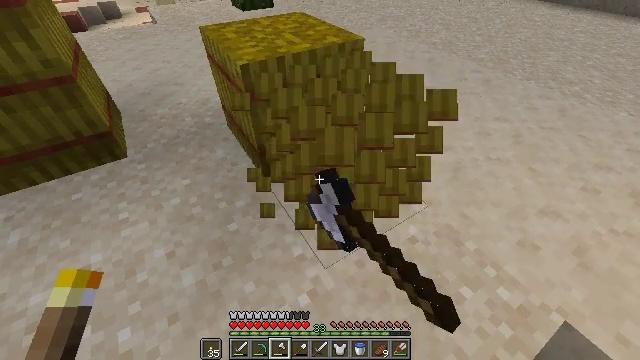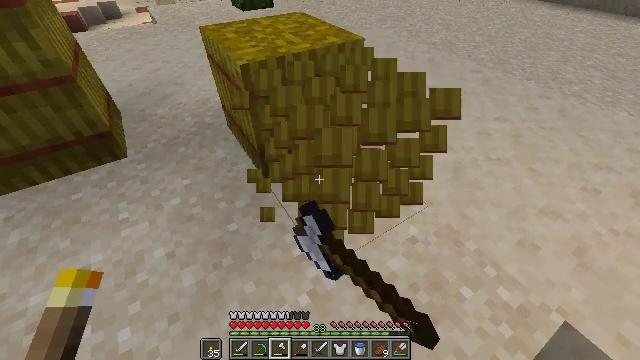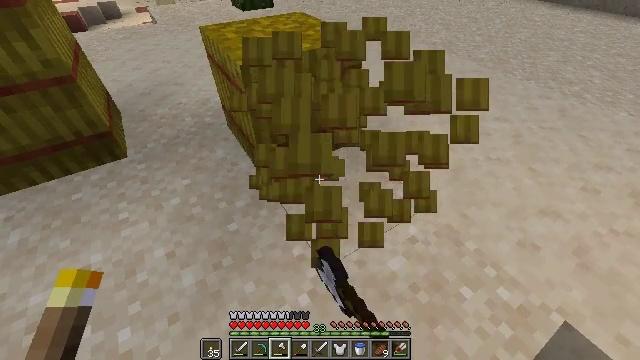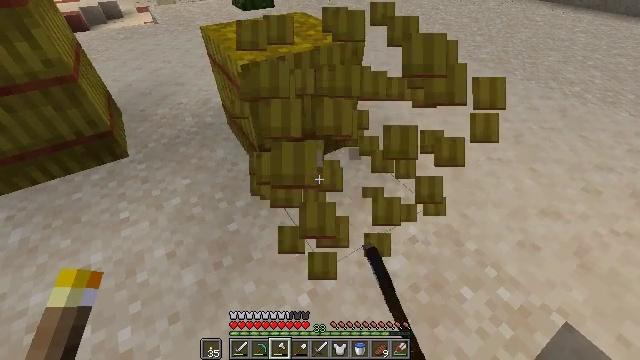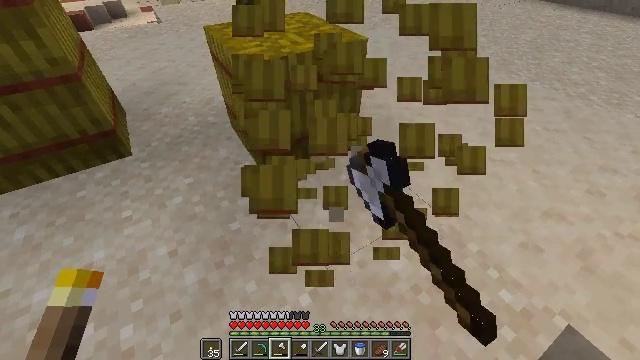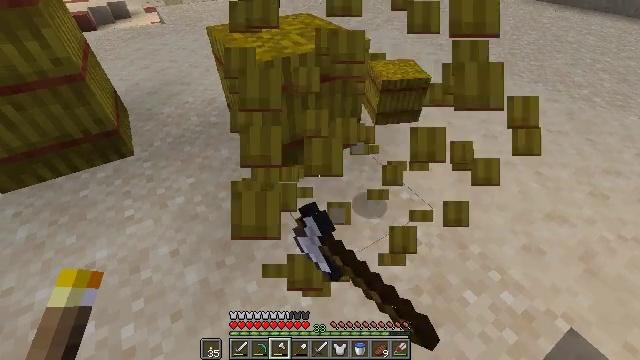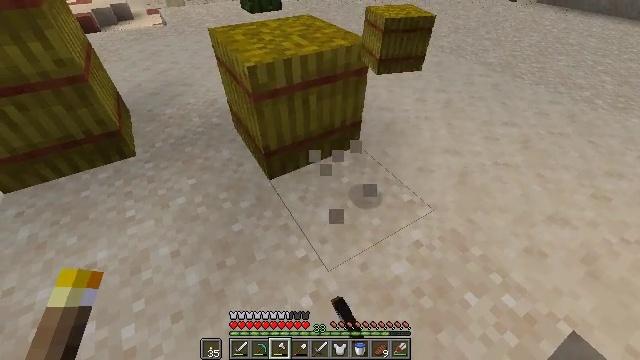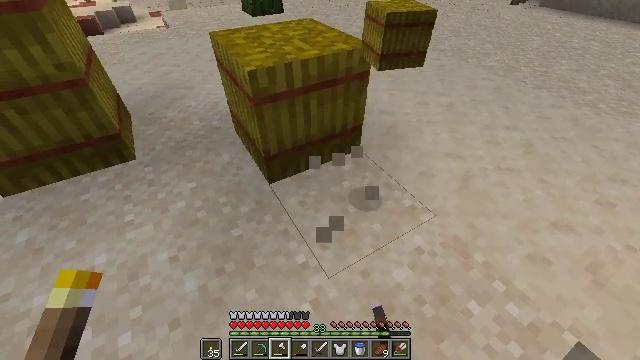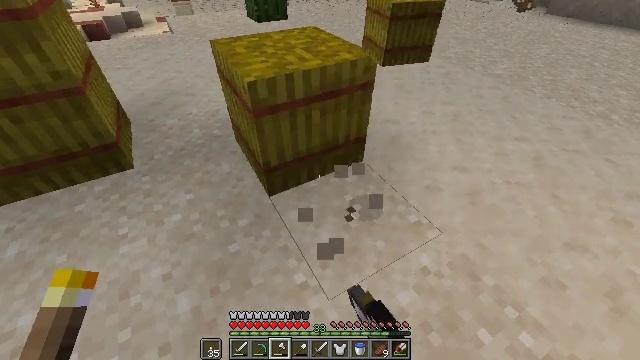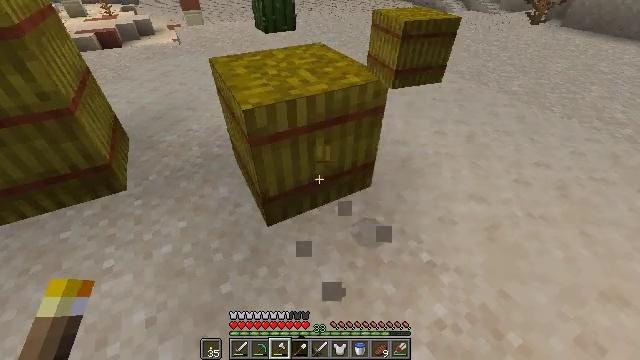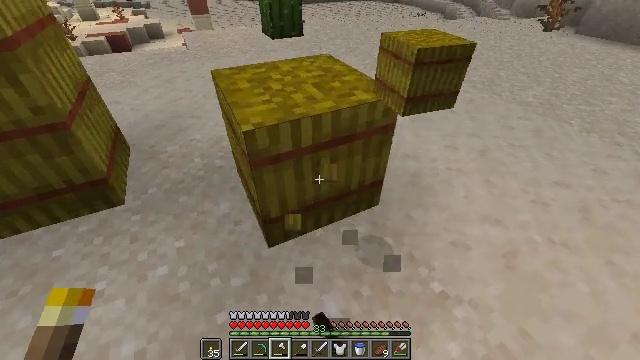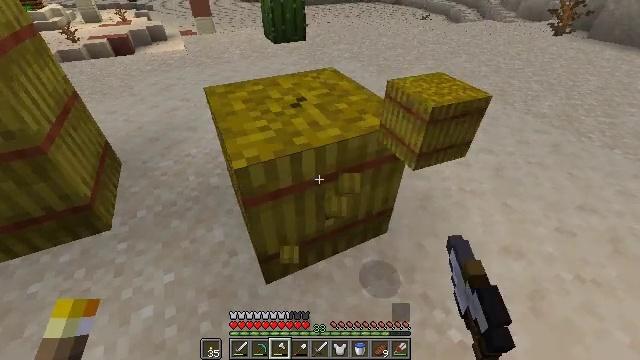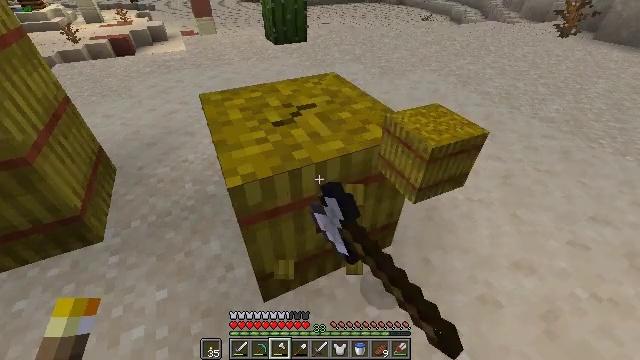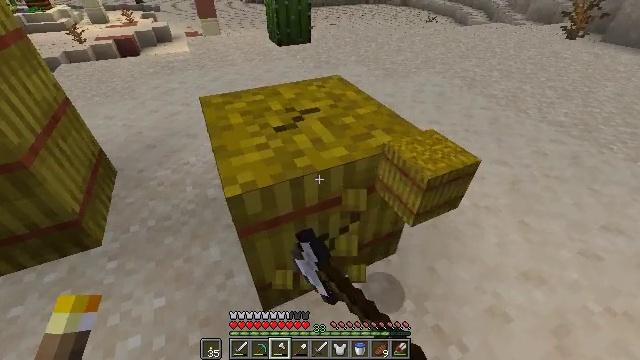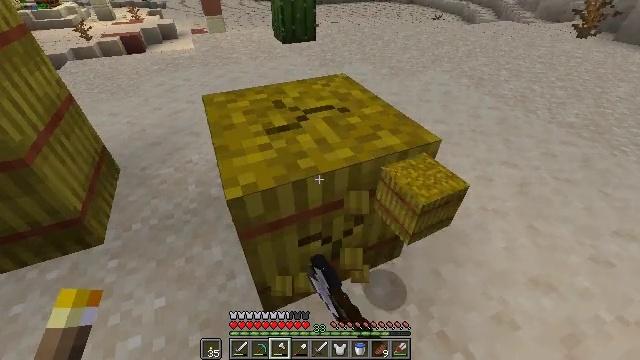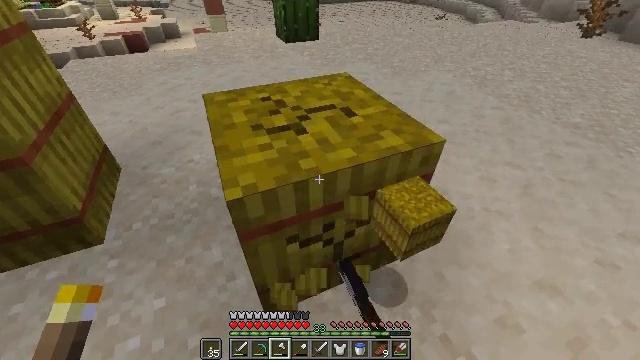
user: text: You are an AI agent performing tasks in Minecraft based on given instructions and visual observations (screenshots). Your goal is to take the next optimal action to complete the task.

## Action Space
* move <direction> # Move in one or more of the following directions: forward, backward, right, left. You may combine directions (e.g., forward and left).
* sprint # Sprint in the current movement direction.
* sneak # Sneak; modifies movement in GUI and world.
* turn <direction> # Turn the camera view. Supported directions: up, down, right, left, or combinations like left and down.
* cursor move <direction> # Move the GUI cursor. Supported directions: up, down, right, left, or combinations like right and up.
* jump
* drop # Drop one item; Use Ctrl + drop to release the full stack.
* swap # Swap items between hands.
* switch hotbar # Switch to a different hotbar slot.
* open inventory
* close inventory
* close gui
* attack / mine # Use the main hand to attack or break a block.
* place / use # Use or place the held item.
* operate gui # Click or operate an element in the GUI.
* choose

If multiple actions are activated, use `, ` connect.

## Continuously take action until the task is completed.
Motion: motion action
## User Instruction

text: Harvest hay blocks from the village.
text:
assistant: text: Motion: attack / mine
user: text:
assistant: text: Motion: attack / mine
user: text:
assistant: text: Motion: attack / mine
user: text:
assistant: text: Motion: attack / mine
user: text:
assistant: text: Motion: attack / mine
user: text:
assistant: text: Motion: attack / mine
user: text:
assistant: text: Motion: move forward, attack / mine
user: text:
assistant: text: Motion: move forward, attack / mine
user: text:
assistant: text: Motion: move forward, turn left and up, attack / mine
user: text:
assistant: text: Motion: move forward, turn left, attack / mine
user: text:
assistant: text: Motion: move forward, attack / mine
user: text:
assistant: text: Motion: attack / mine
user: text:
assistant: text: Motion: attack / mine
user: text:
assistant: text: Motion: turn left, attack / mine
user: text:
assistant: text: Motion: attack / mine
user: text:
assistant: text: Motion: turn left, attack / mine
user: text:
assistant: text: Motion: turn left and down, attack / mine
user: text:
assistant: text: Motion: turn left and down, attack / mine
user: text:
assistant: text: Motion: turn left, attack / mine
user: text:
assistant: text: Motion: turn left, attack / mine
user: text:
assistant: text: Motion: turn left, attack / mine
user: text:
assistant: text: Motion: turn left, attack / mine
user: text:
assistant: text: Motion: turn left, attack / mine
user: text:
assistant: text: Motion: turn left, attack / mine
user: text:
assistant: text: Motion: turn left, attack / mine
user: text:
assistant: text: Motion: attack / mine
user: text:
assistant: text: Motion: attack / mine
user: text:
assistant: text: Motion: attack / mine
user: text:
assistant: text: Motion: attack / mine
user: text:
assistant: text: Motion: attack / mine